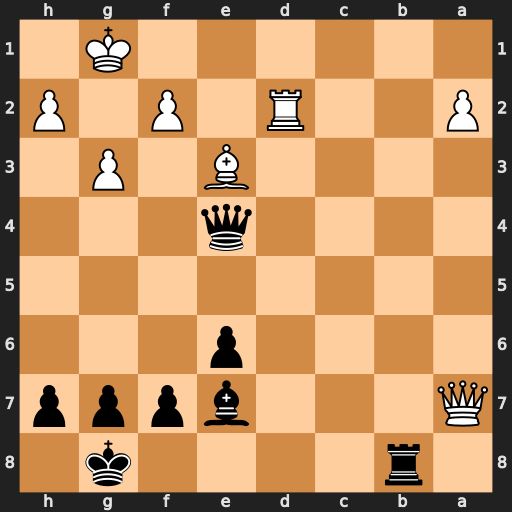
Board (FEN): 1r4k1/Q3bppp/4p3/8/4q3/4B1P1/P2R1P1P/6K1
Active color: b
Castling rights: -
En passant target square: -
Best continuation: Rb1+ Rd1 Rxd1#